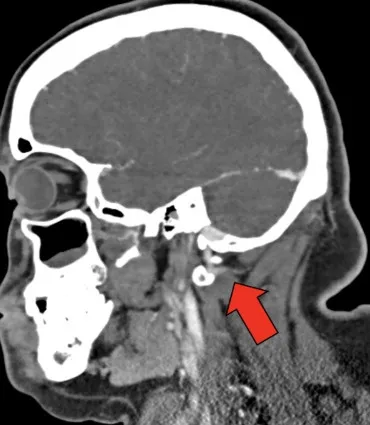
Narrow caliber left vertebral artery.
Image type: radiology (ct)